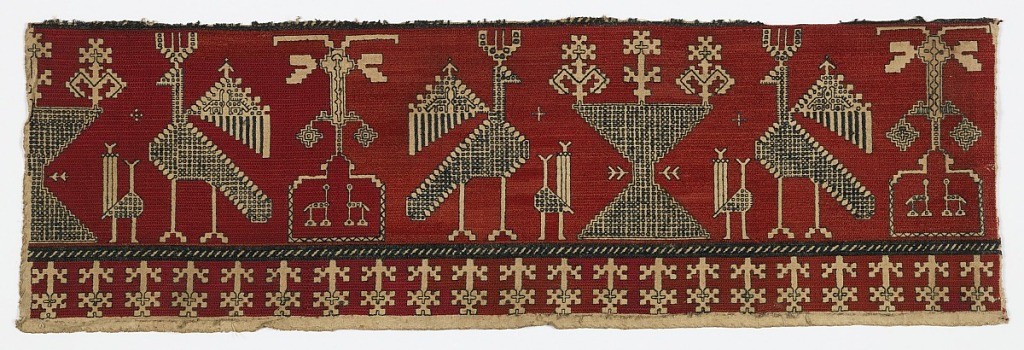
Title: Textile
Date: late 19th century
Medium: silk on linen Technique: embroidered on plain weave
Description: Embroidery in dark red silk forms the background with the design outlined in back silk reserved on the plain weave foundation cloth. repeating motifs of two birds facing an hour-glass shape with stylized plants on top alternating with a plant form at the bottom of which are two small animals facing each other. Small birds face the large birds. Border of elaborate plants.